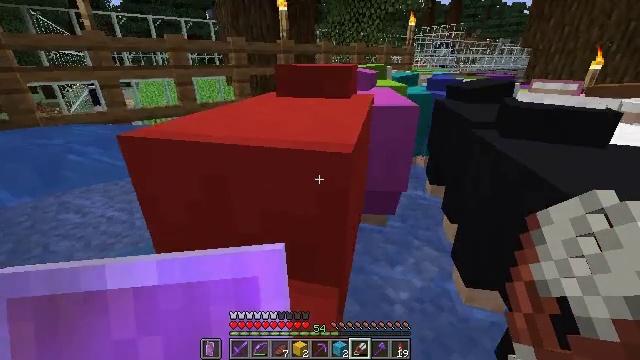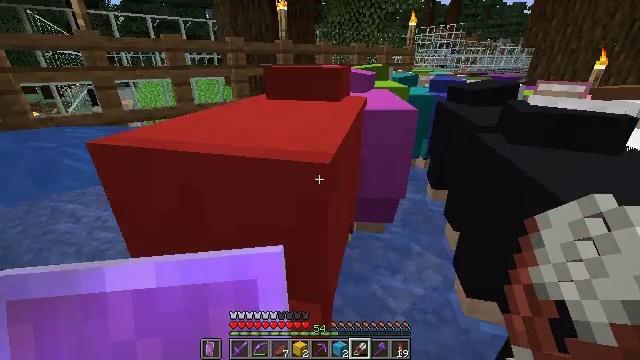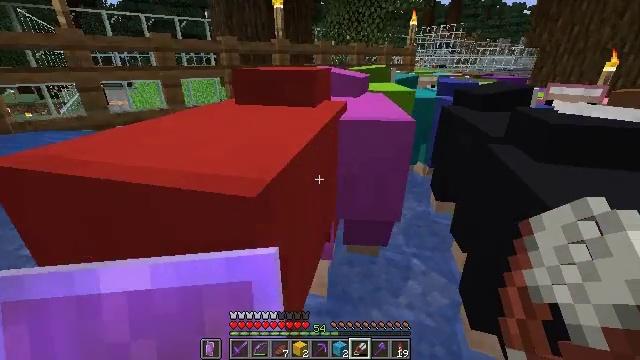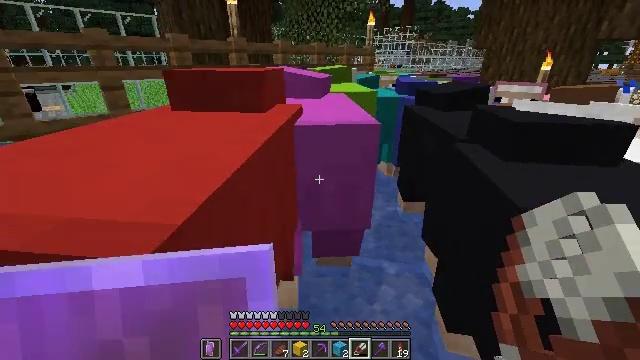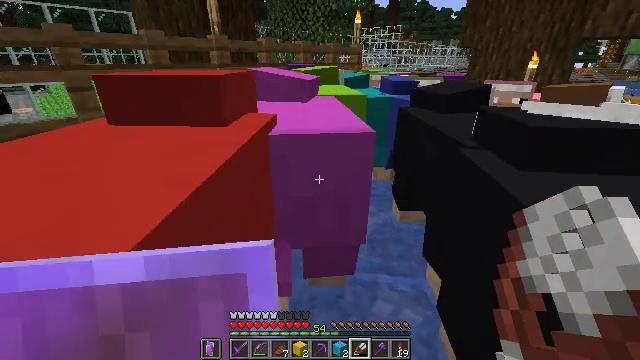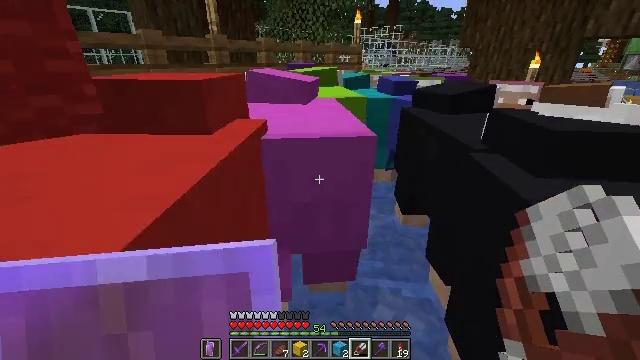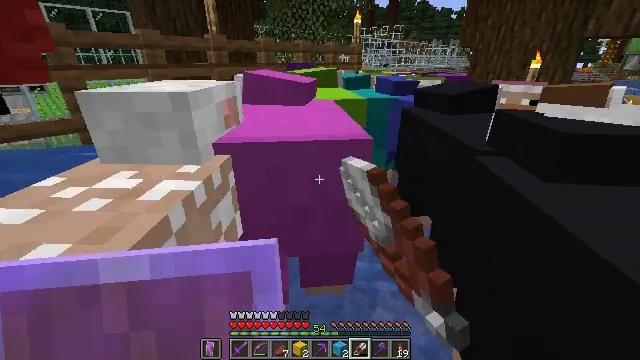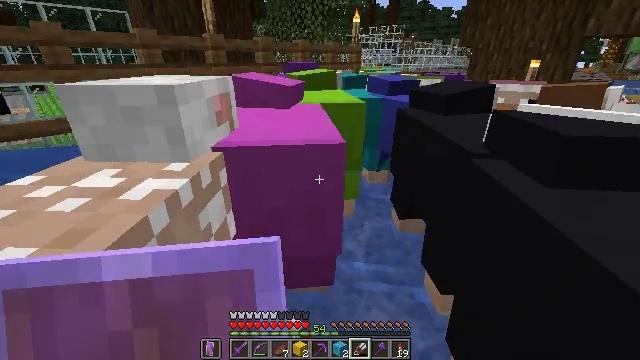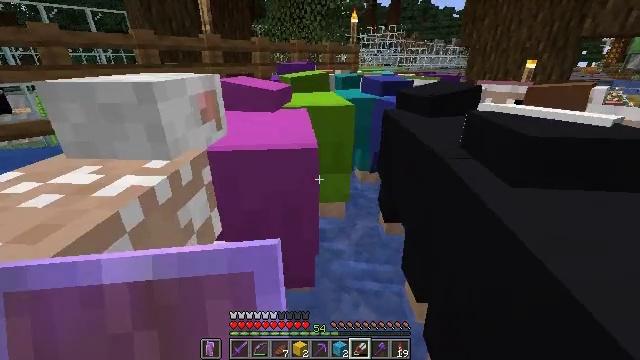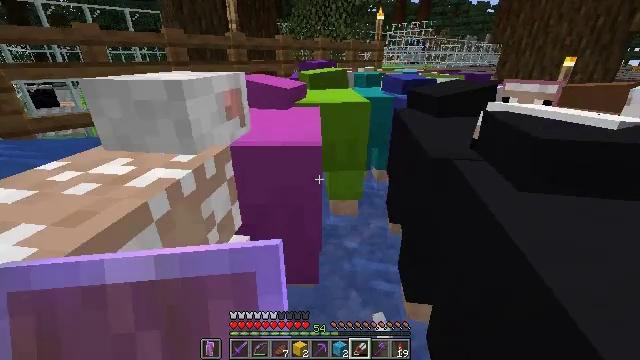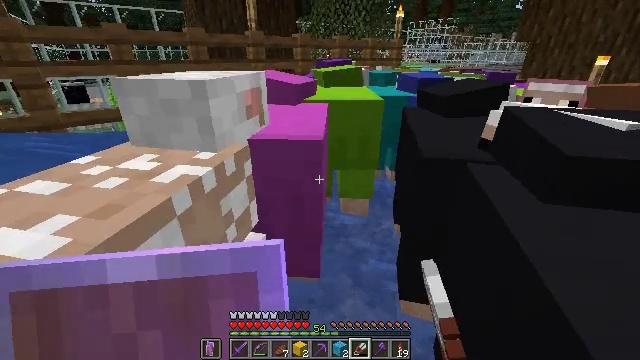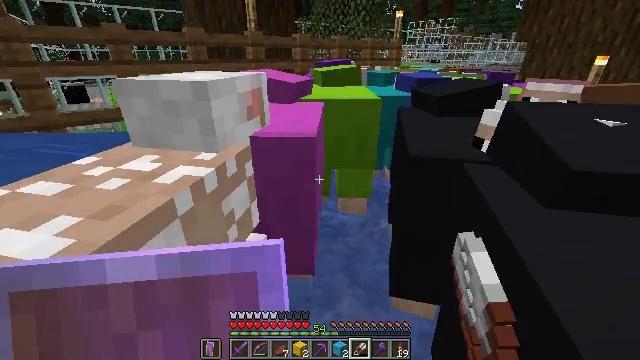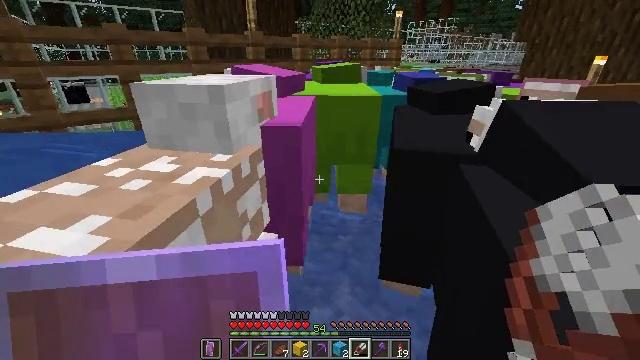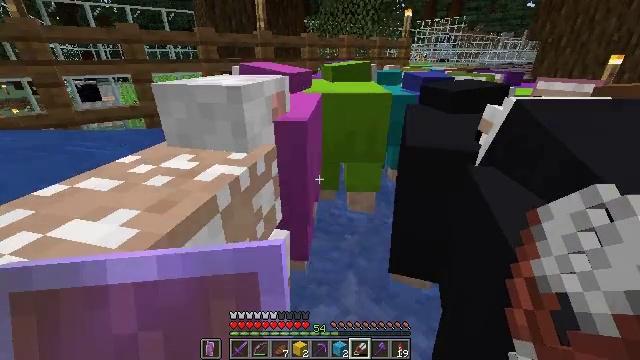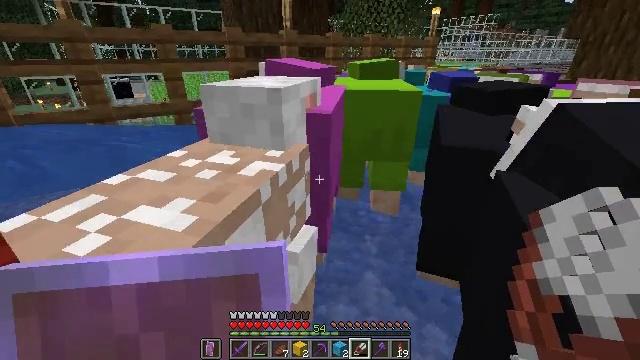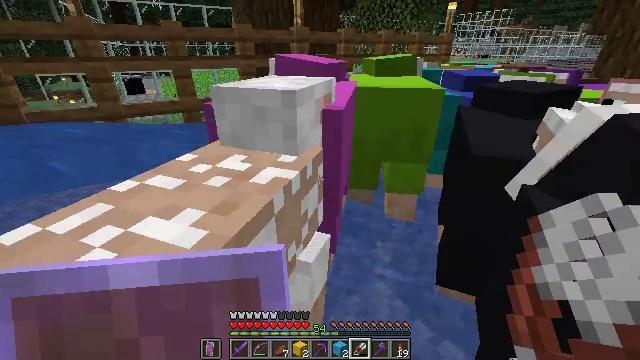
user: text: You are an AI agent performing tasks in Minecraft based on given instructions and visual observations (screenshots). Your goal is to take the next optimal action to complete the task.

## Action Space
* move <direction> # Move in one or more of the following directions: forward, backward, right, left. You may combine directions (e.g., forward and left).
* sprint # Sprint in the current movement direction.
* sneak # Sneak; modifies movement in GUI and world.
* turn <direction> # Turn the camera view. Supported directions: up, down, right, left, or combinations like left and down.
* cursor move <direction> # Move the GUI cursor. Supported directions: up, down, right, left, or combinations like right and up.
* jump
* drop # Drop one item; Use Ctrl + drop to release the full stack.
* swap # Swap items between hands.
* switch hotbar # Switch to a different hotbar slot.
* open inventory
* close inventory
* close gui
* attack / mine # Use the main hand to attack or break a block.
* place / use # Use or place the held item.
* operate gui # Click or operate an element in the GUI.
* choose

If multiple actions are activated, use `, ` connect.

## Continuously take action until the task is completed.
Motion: motion action
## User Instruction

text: Combat the squid.
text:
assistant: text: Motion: move forward, use / place
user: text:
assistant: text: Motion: move forward, use / place
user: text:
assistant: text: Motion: move forward, turn right
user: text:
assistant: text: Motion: turn right
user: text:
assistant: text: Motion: no_op
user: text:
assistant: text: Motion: no_op
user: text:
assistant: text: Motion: no_op
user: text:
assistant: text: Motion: no_op
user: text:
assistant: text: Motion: turn left
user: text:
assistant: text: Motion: turn left
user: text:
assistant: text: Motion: no_op
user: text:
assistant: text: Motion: no_op
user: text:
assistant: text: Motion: turn left
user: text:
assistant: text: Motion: move forward, turn left, use / place
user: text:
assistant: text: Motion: move forward, turn left, use / place
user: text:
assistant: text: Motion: move forward, use / place
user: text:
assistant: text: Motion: move forward, use / place
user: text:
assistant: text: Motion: move forward
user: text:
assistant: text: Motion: move forward
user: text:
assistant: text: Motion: no_op
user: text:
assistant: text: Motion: no_op
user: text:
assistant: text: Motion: no_op
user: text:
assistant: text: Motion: no_op
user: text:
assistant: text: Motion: no_op
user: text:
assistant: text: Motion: no_op
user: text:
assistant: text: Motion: no_op
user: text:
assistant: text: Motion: move forward
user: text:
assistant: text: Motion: move forward
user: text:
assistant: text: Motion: move forward
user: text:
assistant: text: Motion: move forward and move left